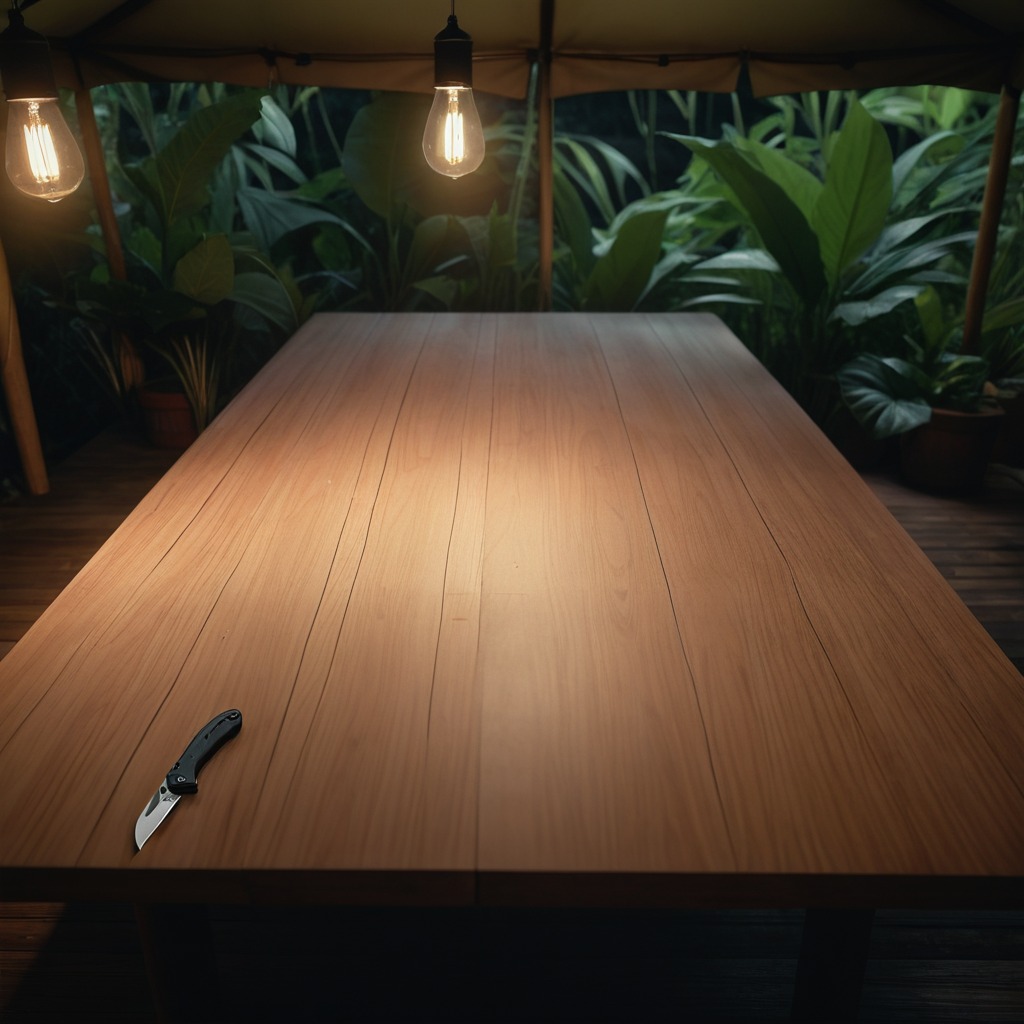
A utility knife is lying on the wooden table.